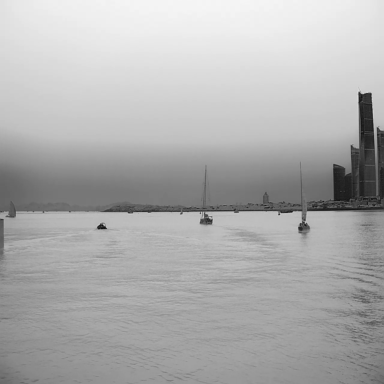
There are 15 objects shown in the infrared image, including seven canoes, six sailboats, and two container_ships.